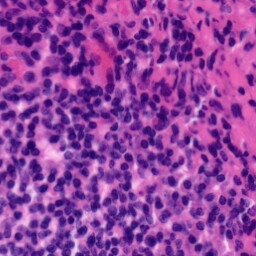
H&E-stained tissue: Tonsil